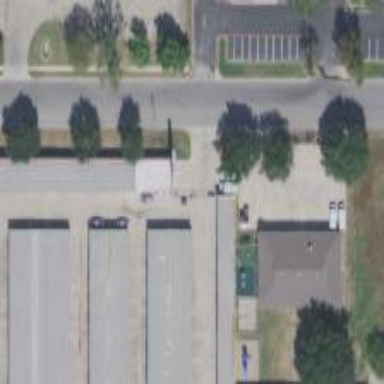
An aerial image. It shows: Warehouse.